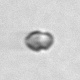
Label: Heterocapsa_rotundata